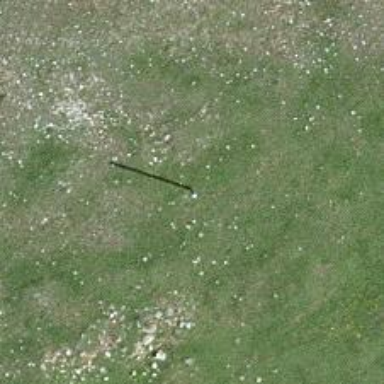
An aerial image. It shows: Utility pole in the area.